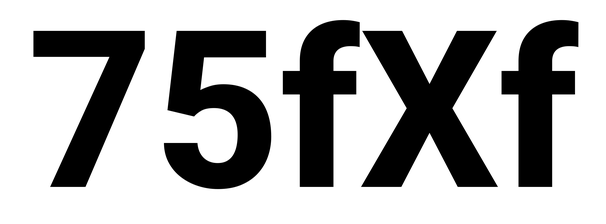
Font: Roboto_ExtraBold